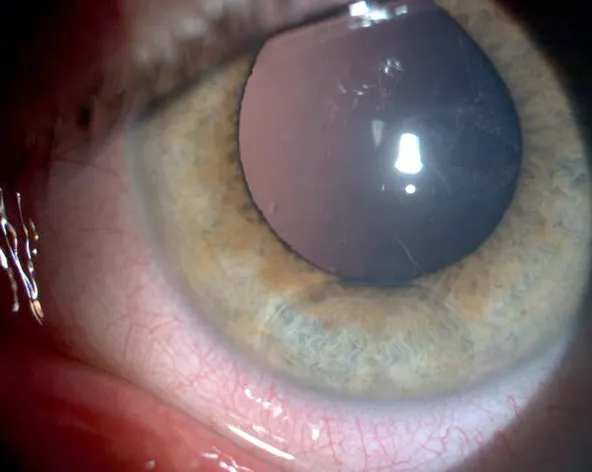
Colour images of perfluorodecalin residue in anterior chamber of a 17-year-old male with an intact crystalline lens.
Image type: medical_photograph (other_medical_photograph)